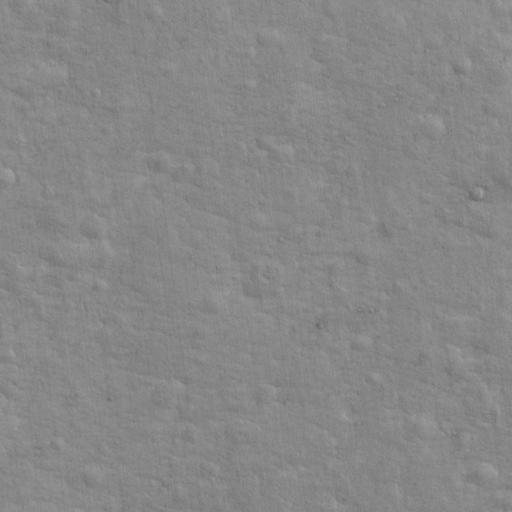
Classes present: Background